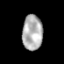
Tissue: prostate
Cell type: Epithelial cells
Senescence score: 0.3272
Nuclear area (px): 694
Mean DAPI intensity: 176.706